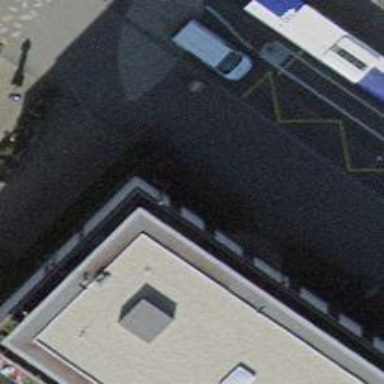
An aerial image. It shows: Bicycle parking area with wall loops for securing bikes.